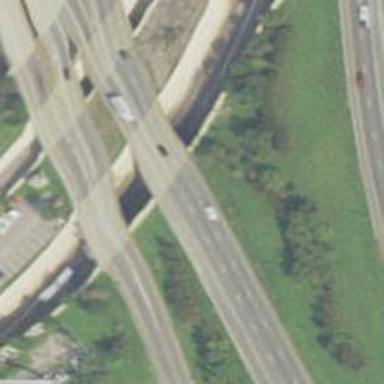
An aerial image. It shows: Bridge over motorway_link.